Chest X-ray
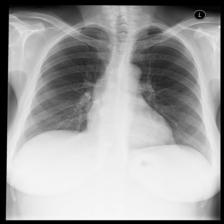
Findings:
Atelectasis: negative
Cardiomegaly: negative
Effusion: negative
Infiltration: negative
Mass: negative
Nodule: negative
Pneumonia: negative
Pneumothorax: negative
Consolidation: negative
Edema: negative
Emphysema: negative
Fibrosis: negative
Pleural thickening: negative
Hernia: negative